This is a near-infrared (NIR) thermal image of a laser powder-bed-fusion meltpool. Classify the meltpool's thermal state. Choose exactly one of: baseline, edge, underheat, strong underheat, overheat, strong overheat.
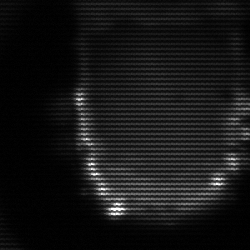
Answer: baseline